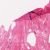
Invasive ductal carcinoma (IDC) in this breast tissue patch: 0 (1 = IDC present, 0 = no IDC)